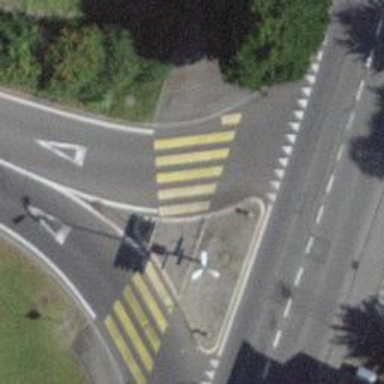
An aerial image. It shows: Kerb serving as barrier.